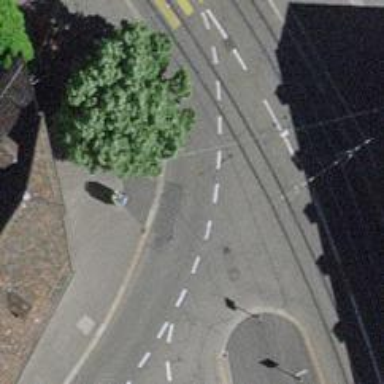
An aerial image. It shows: Tram level crossing on the railway.